Field crop: maize
Growth stage: 2
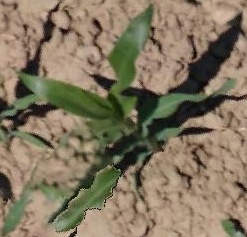
Species: maize